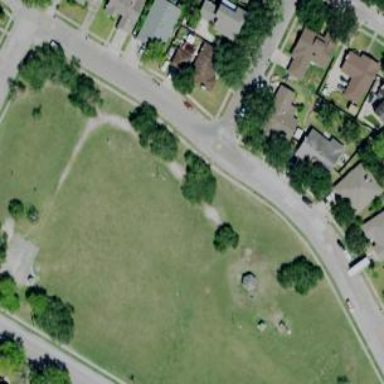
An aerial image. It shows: Park.